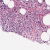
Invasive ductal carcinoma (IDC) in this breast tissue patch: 1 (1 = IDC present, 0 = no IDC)